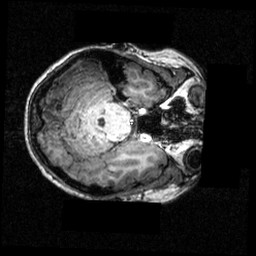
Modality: T1w
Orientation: axial
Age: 16
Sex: female
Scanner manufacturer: siemens
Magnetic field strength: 3.951 T
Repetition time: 1.5 s
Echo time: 0.00335 s